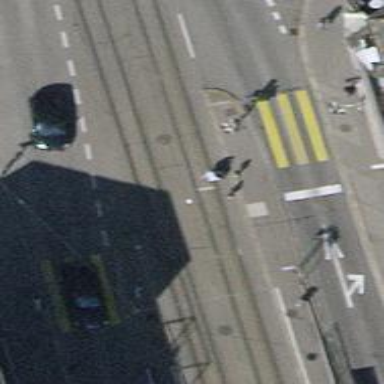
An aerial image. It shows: Tram stop for public transport.